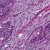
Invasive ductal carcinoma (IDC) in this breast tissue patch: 1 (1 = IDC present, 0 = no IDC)